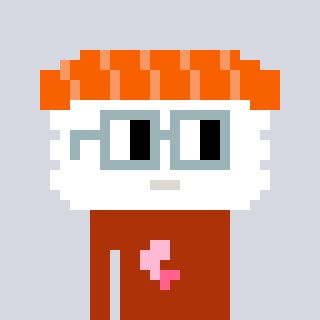
a pixel art character with square dark gray glasses, a nigiri-shaped head and a hotbrown-colored body on a cool background